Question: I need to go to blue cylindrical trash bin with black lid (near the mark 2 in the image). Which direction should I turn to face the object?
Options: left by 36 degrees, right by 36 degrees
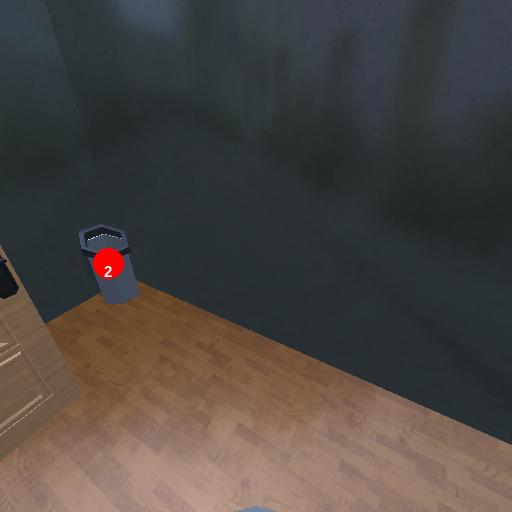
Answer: left by 36 degrees